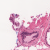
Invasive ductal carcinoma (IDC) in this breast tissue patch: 0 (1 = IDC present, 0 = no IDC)